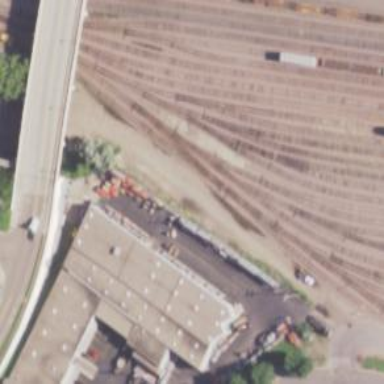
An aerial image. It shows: Railway yard used for servicing trains.